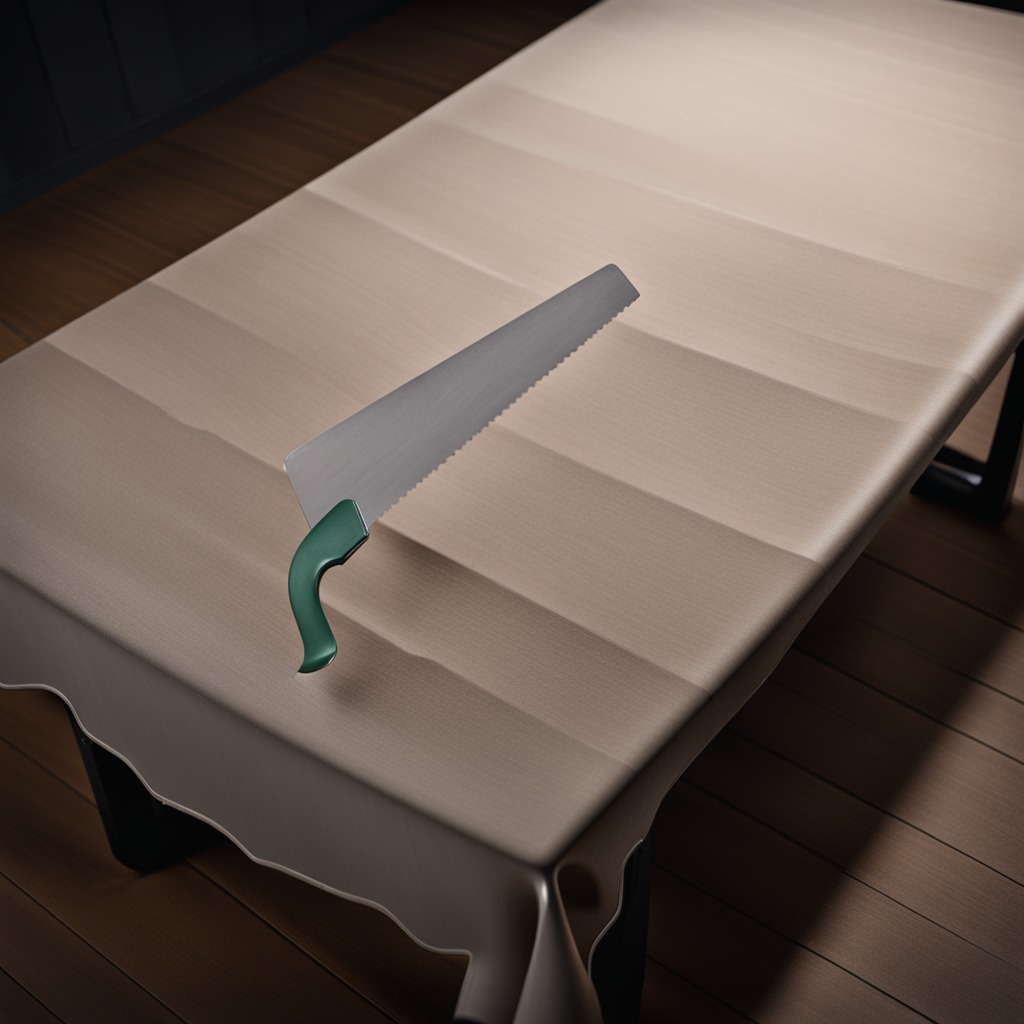
A metal saw is lying on a wooden table inside a workshop at night dim ambient light soft shadows worn but beneath the cloth